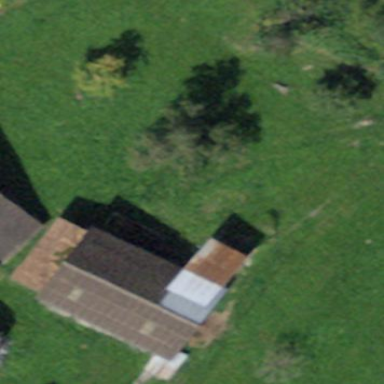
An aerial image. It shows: Rural barn.